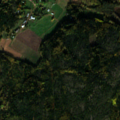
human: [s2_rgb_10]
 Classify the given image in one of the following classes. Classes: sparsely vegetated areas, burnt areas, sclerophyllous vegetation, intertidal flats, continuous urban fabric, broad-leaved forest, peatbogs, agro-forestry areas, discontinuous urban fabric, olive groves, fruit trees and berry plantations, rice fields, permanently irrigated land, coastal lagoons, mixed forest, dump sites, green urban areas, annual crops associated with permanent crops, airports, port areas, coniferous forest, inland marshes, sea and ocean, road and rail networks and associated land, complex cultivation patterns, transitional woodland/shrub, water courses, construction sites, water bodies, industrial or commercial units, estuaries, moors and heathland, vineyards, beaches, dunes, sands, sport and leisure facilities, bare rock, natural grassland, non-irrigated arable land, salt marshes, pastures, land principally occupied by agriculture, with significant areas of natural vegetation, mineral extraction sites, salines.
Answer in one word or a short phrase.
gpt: discontinuous urban fabric, non-irrigated arable land, land principally occupied by agriculture, with significant areas of natural vegetation, mixed forest, transitional woodland/shrub